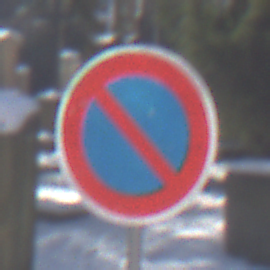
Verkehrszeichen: EingeschraenktesHalteverbot
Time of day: MorningAfternoon
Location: Outdoor (Special)
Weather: Clear
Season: Winter
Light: Natural